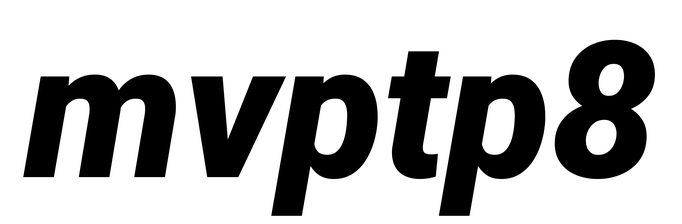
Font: Roboto-Italic_Black_Italic